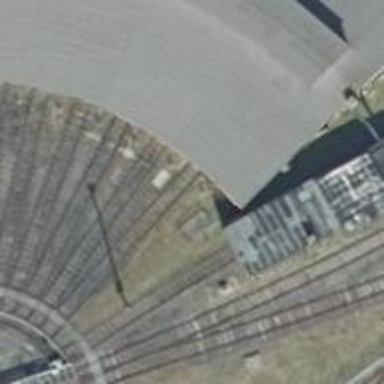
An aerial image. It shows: Railway yard in service.